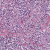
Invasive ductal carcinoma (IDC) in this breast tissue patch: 1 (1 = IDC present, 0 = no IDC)